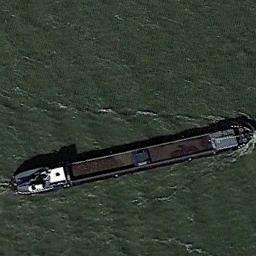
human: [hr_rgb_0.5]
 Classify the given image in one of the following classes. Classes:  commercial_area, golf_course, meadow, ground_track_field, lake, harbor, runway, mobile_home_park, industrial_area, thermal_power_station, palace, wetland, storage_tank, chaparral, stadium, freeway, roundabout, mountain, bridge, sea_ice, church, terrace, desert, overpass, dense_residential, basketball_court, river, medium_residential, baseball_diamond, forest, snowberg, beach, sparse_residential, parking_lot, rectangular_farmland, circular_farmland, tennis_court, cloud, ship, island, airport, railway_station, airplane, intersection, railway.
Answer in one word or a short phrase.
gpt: ship